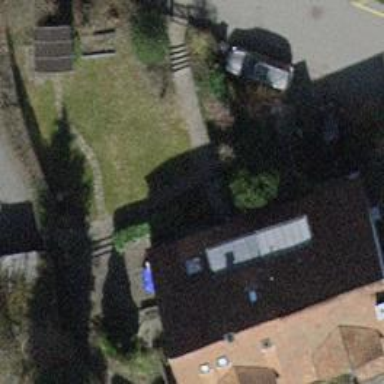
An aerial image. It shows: Building with tile roof.